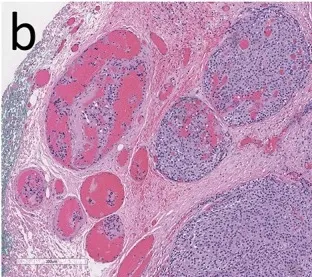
Histology and Immunoprofile of Intrathyroidal Parathyroid Carcinoma. (b) There is vascular invasion characterized by intravascular tumor cells admixed with thrombus.
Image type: pathology (h&e)